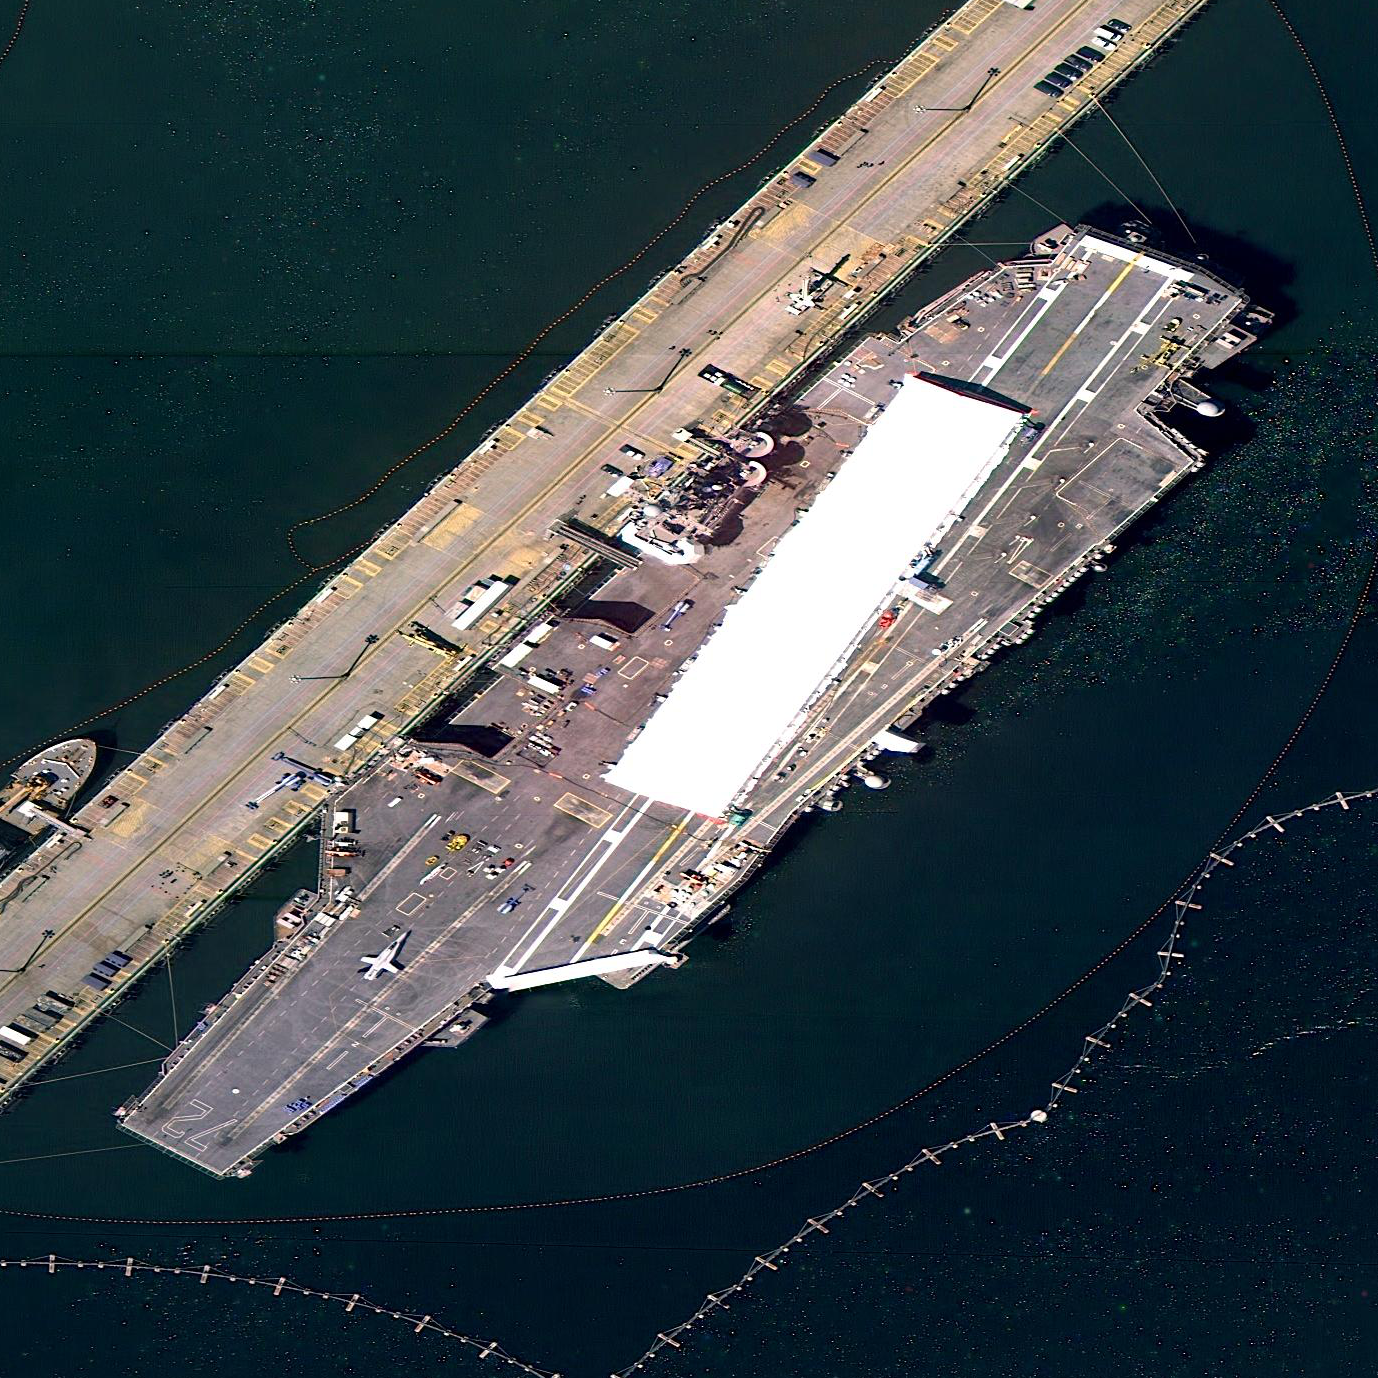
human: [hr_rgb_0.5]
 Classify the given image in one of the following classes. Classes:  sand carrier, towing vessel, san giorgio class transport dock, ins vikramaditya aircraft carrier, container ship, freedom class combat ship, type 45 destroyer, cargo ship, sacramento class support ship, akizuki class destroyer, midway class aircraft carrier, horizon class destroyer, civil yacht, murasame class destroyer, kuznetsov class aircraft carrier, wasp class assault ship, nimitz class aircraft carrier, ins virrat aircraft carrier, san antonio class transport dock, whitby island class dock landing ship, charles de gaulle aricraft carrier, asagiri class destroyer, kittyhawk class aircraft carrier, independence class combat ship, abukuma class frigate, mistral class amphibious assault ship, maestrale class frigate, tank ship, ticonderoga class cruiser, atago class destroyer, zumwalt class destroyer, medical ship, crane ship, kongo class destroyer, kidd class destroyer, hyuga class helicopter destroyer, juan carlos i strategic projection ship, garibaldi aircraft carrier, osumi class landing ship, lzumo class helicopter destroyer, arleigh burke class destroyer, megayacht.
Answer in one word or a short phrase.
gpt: Nimitz class aircraft carrier